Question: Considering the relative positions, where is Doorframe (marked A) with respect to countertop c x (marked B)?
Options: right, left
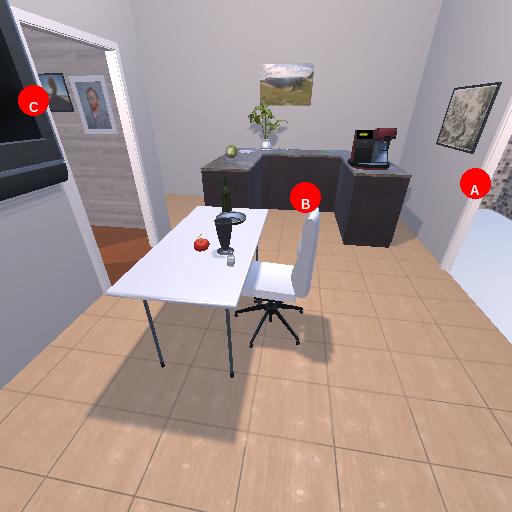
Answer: right